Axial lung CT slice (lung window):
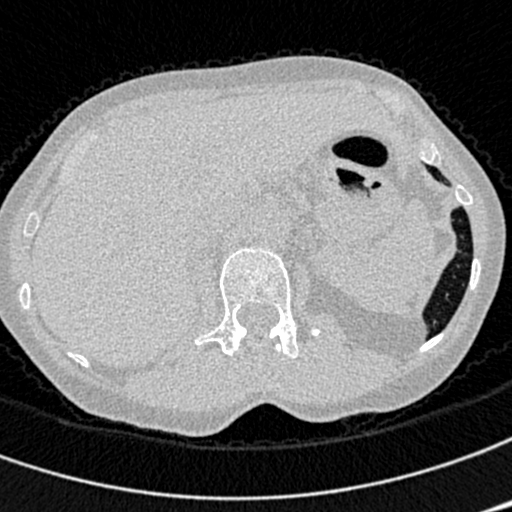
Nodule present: no